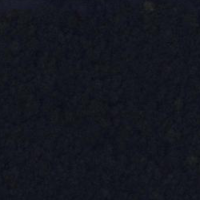
EUNIS habitat code: 41
Species observed at this site:
Rubus saxatilis